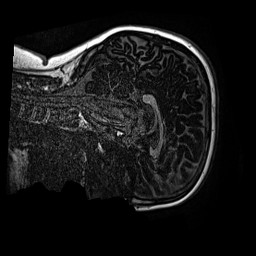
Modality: MP2RAGE
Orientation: sagittal
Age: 13
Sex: male
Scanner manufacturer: siemens
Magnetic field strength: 3 T
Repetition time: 4 s
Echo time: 0.00299 s